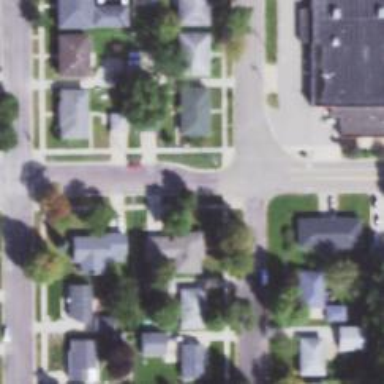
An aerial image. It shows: Residential road with separate sidewalk.